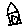
Label: house